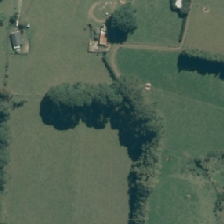
Land cover: deciduous_hardwood